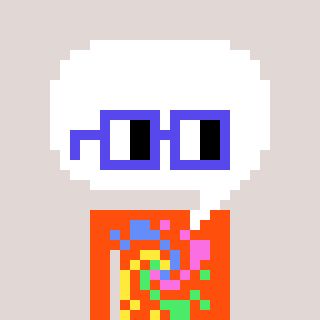
a pixel art character with square blue glasses, a speech bubble-shaped head and a orange-colored body on a warm background